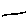
Label: line